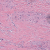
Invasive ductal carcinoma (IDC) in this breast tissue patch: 1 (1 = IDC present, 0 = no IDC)